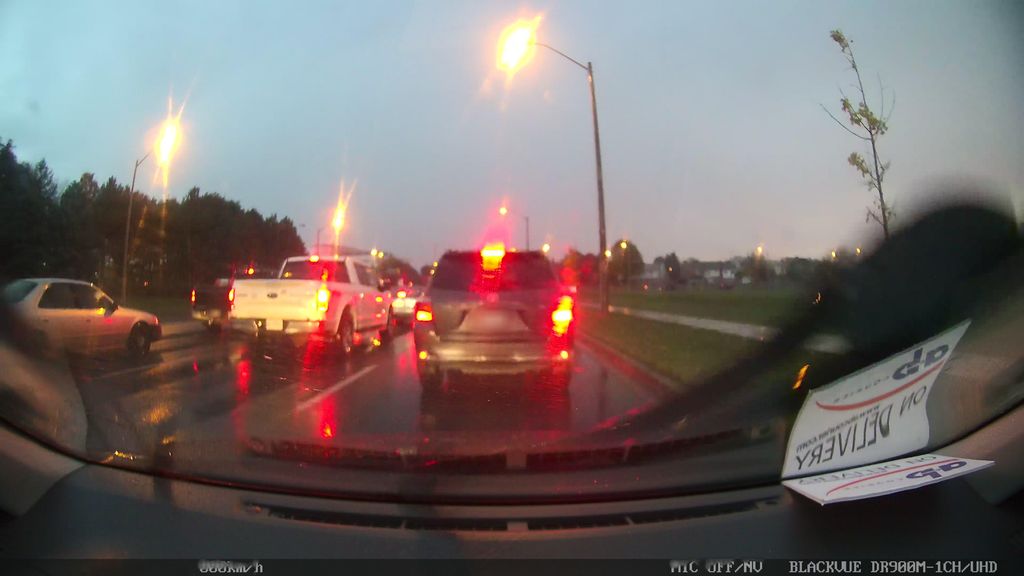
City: toronto